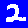
Digit: 2